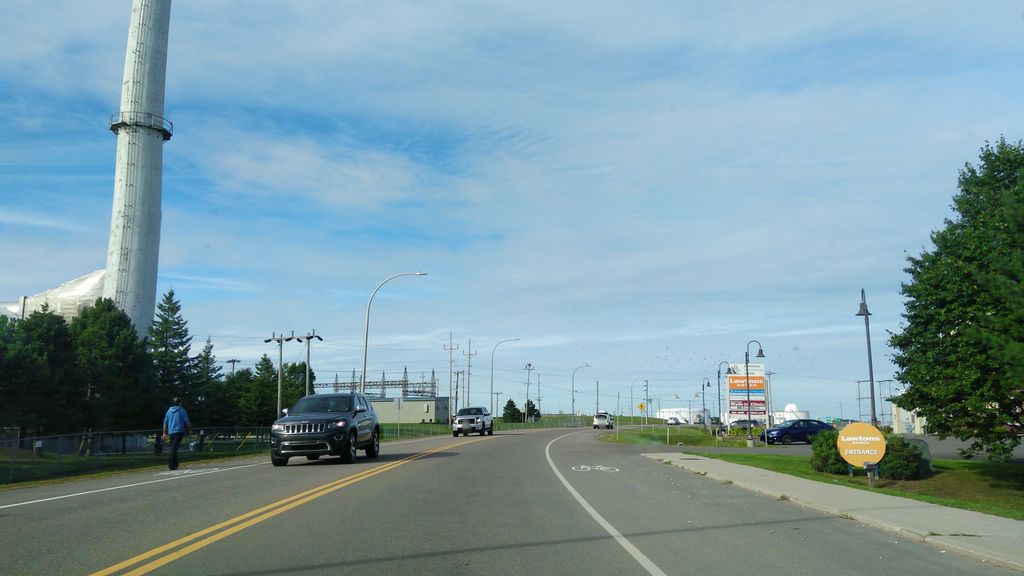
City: charlottetown